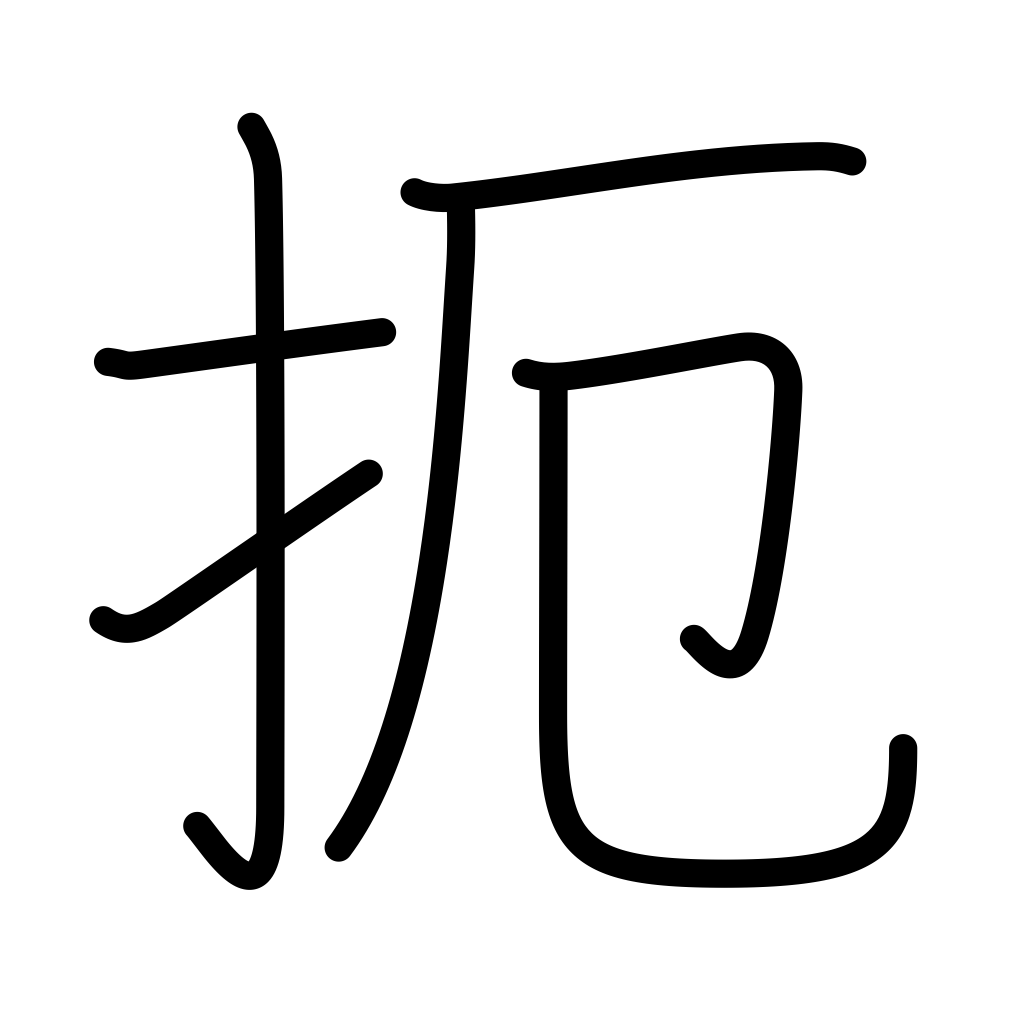
Meaning: command, dominate, prevent, obstruct